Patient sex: M
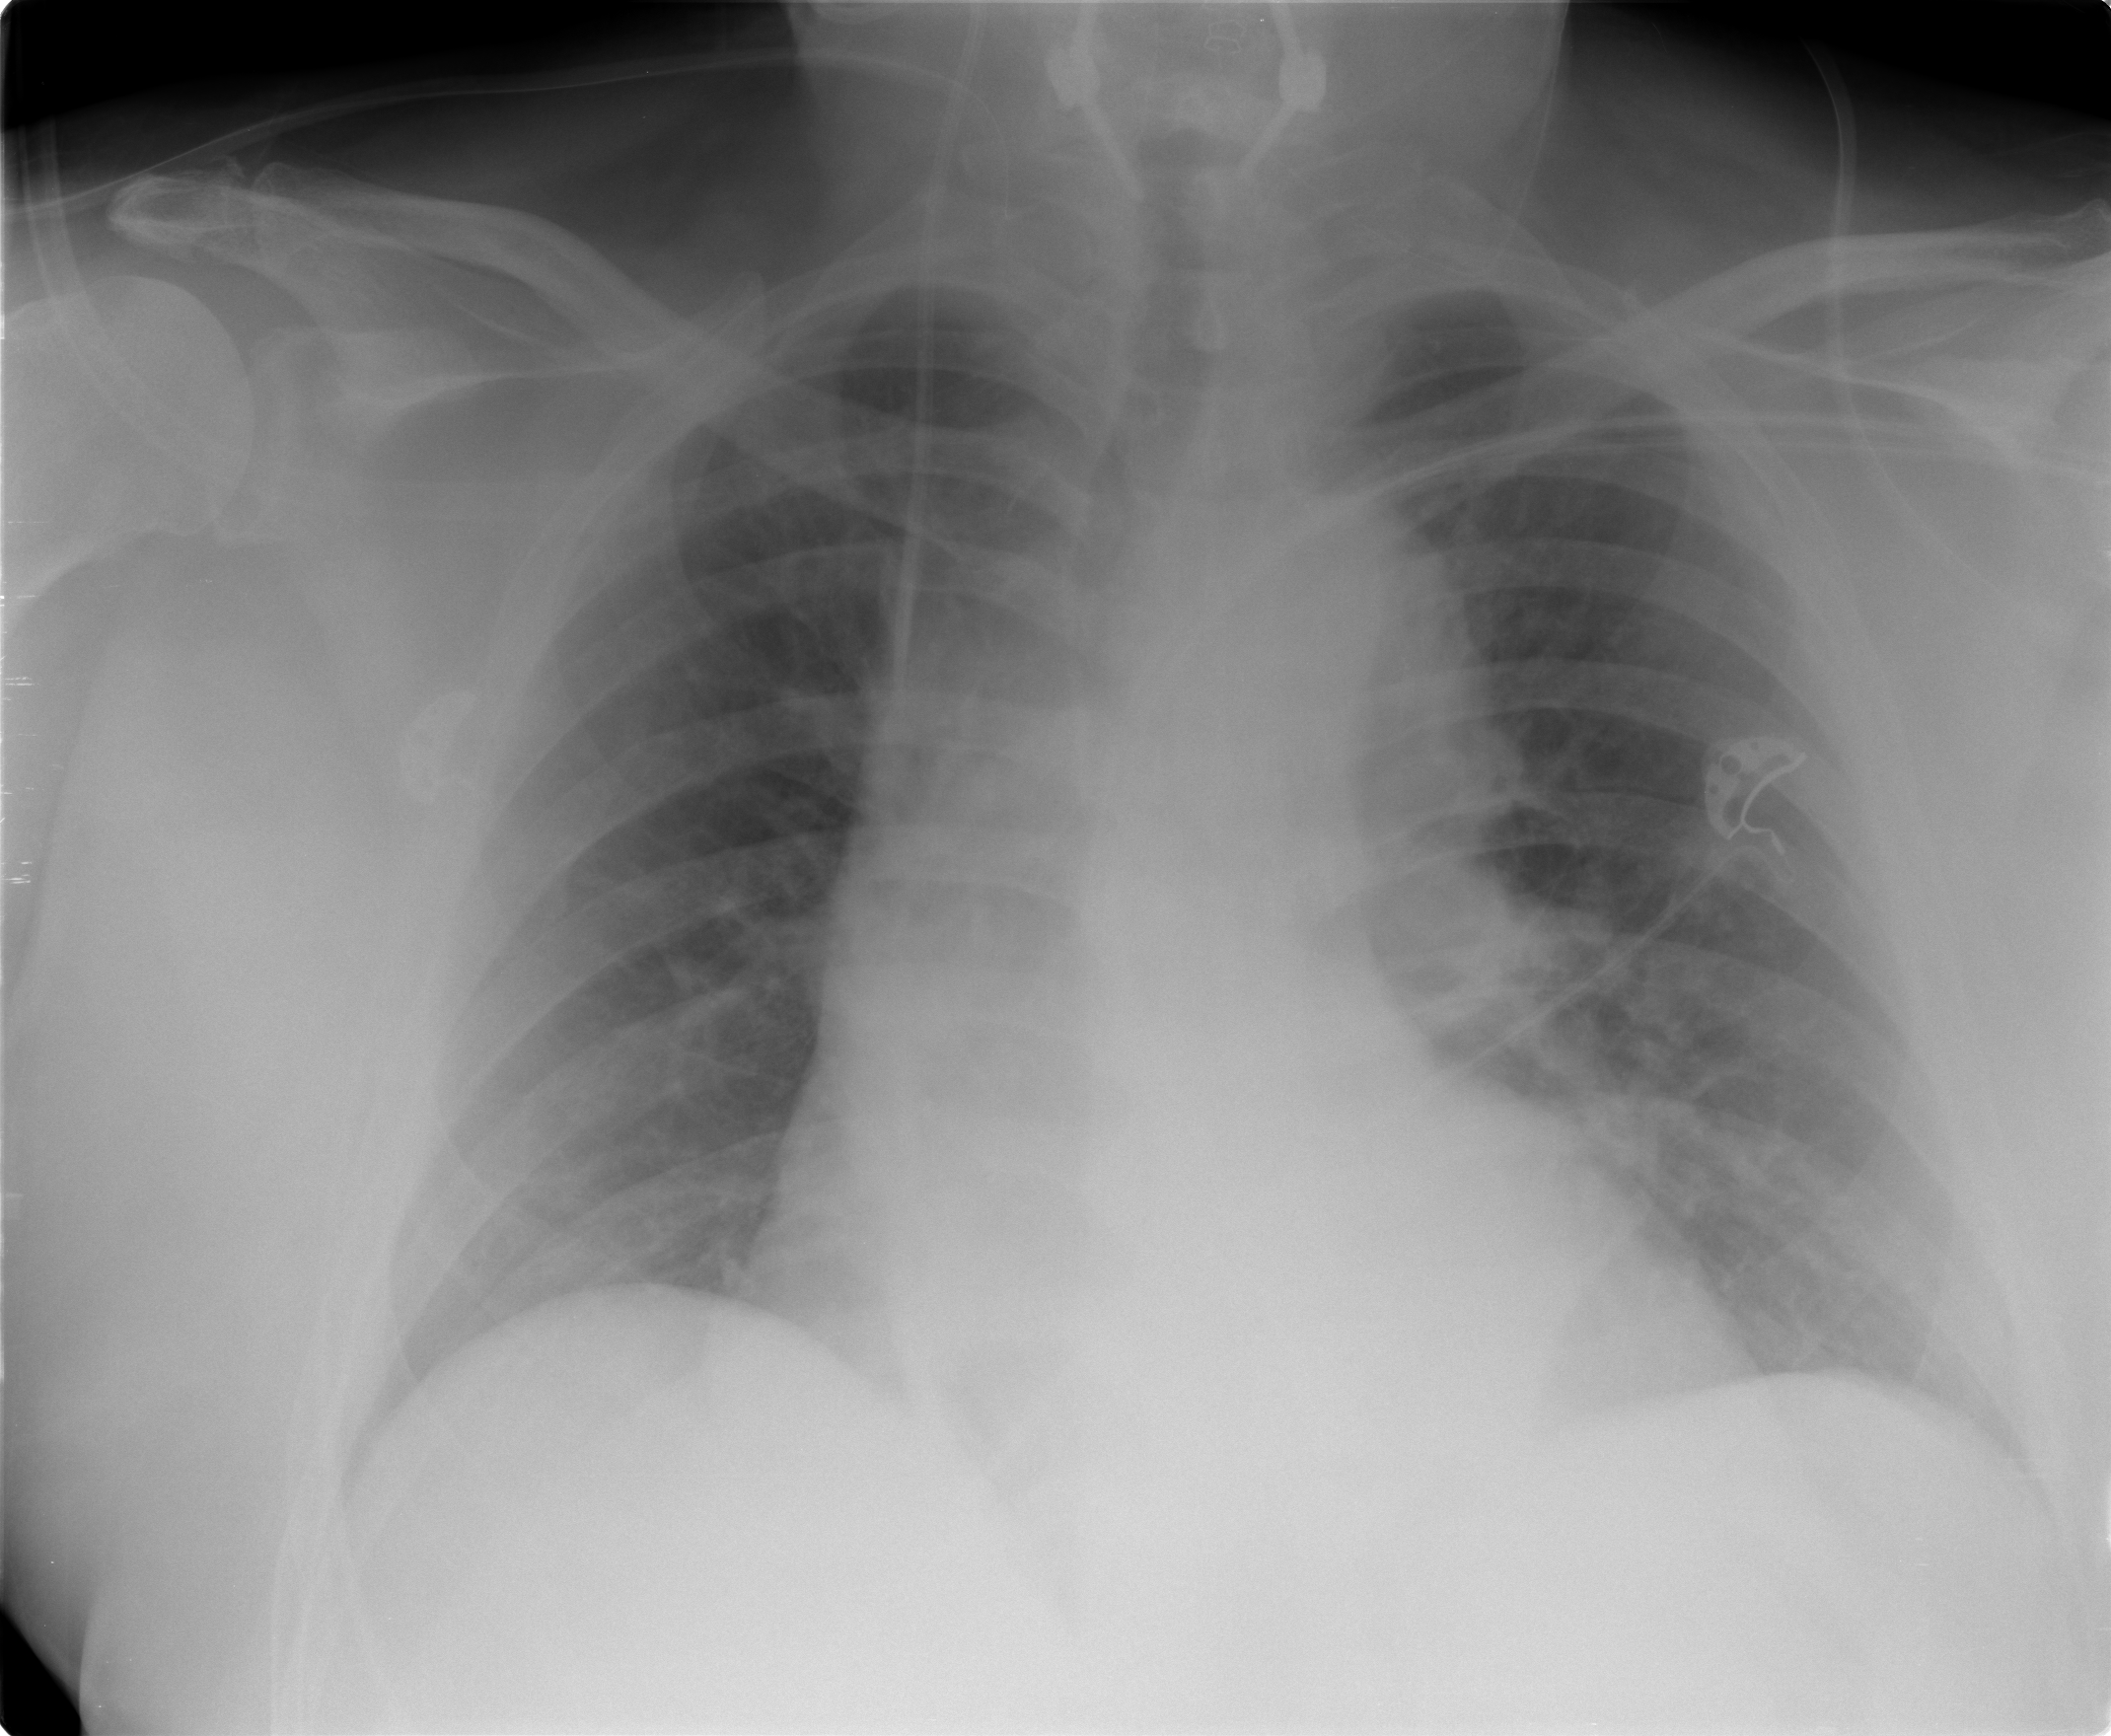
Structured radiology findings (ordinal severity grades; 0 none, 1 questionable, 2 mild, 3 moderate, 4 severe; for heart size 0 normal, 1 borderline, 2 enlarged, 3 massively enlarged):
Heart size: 2
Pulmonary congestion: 0
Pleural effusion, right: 0
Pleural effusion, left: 0
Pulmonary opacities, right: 0
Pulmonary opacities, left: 2
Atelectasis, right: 0
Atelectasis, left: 0